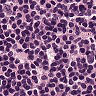
Metastatic tissue present: no